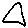
Label: triangle